Question: During my random testing I saw a behavior where I put an anchor tag inside another anchor tag. I made a <URL>.
'''
<a class="groupPopper">
<a class="name"> content</a>
</a>
'''
But in the developer tool it appears different:

I believe we cannot put an anchor tag inside another anchor tag as clicking on the inner anchor will bubble up the click event to the parent anchor tag which should not be allowed.
Is my assumption correct?
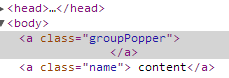
Answer: As @j08691 describes, nested 'a' elements are forbidden in HTML syntax. HTML specifications do not say why; they just emphasize the rule.
On the practical side, browsers effectively enforce this restriction in their parsing rules, so unlike in many other issues, violating the specs just won't work. The parsers effectively treat an '<a>' start tag inside an open 'a' element as implicitly terminating the open element before starting a new one.
So if you write '<a href=foo>foo <a href=bar>bar</a> zap</a>', you won't get nested elements. Browsers will parse it as '<a href=foo>foo</a> <a href=bar>bar</a> zap', i.e. as two consecutive links followed by some plain text.
There is nothing inherently illogical with nested 'a' elements: they could be implemented so that clicking on "foo" or "zap" activates the outer link, clicking on "bar" activates the inner link. But I don't see a reason to use such a structure, and the designers of HTML probably didn't see one either, so they decided to forbid it and thereby simplify things.
(If you really wanted to simulate nested links, you could use a normal link as the outer link and a 'span' element with a suitable event handler as the inner "link". Alternatively, you could duplicate links: '<a href=foo>foo</a> <a href=bar>bar</a> <a href=foo>zap</a>'.)